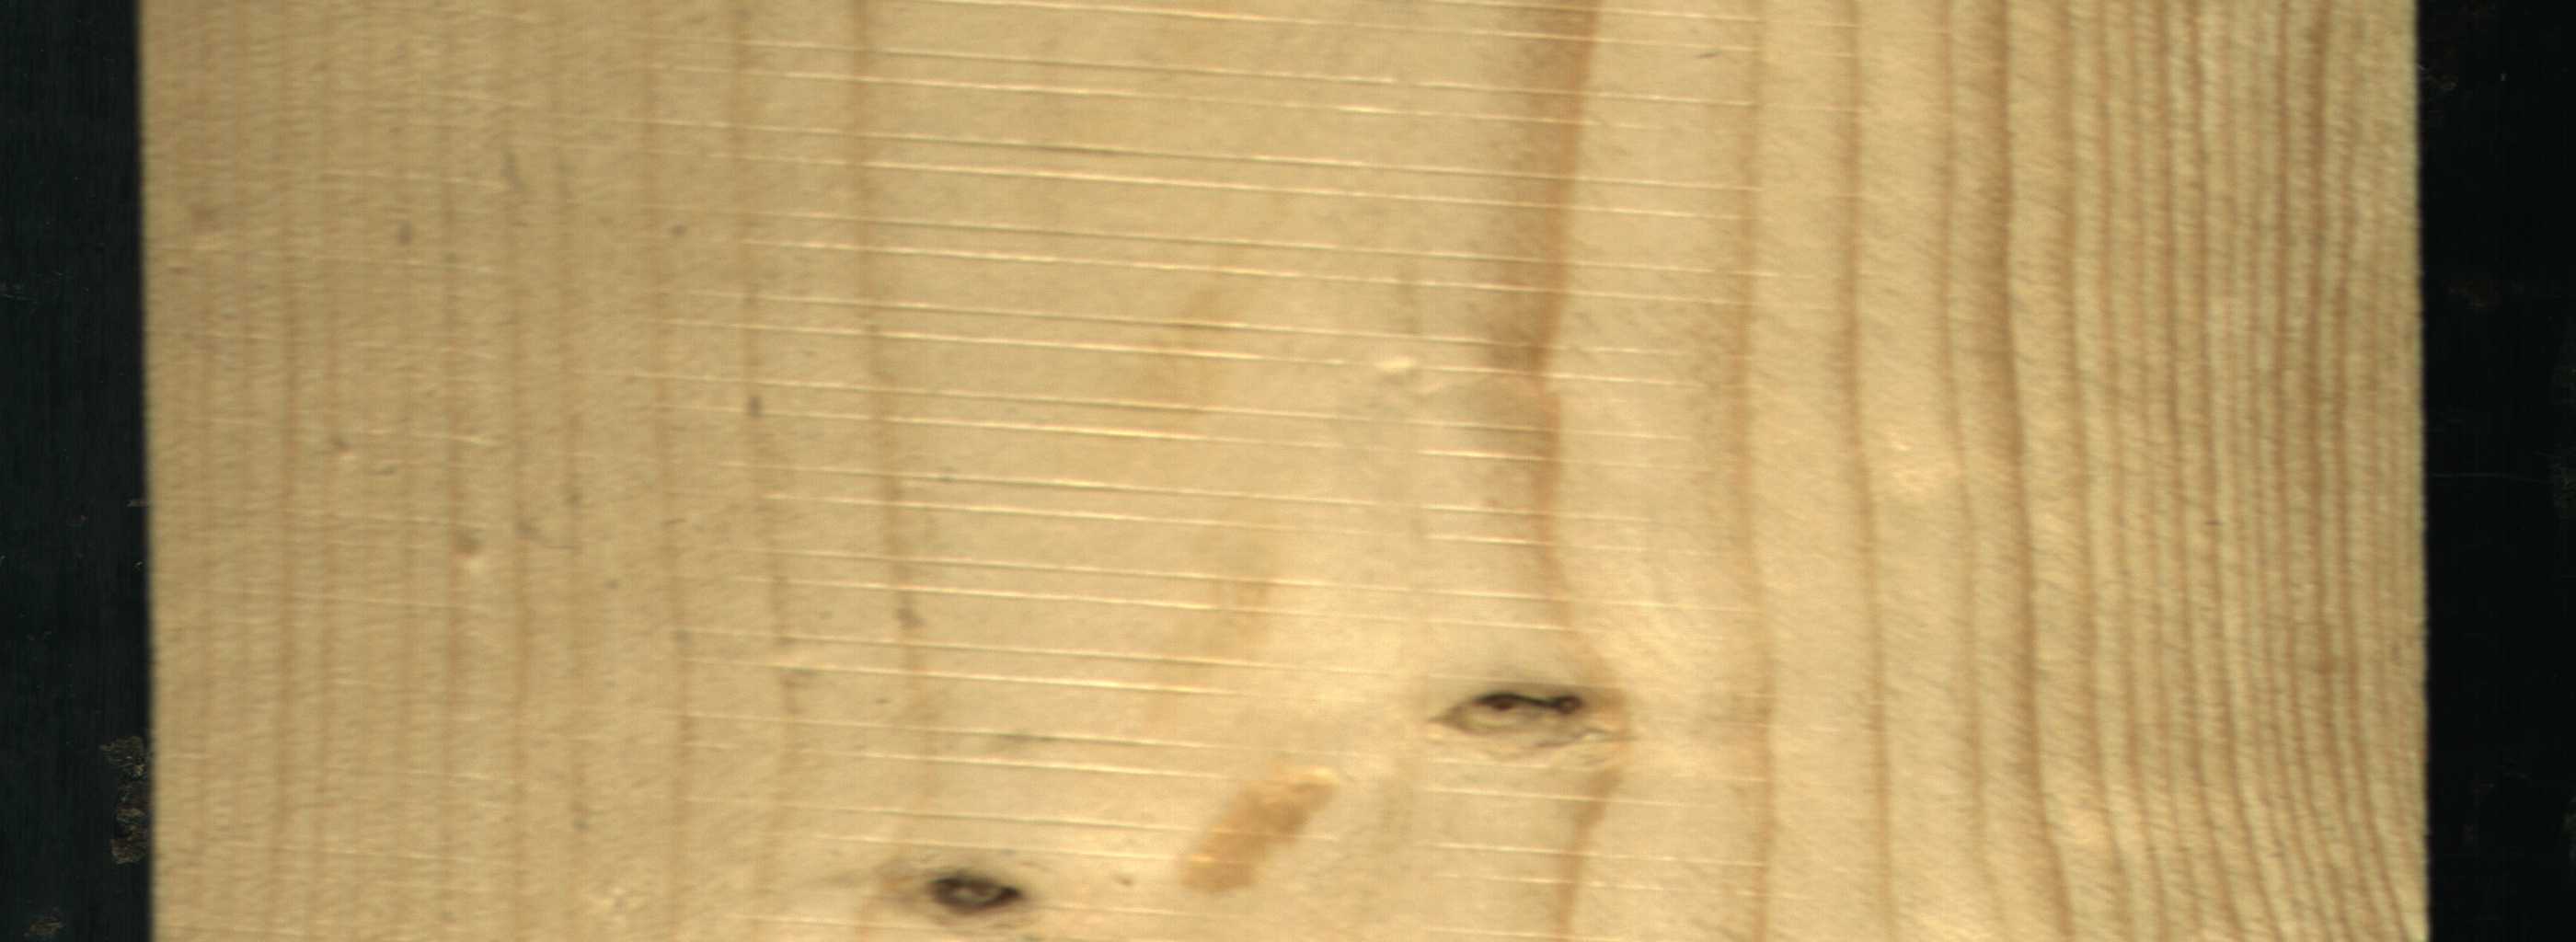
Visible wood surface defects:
Dead_Knot
Live_Knot